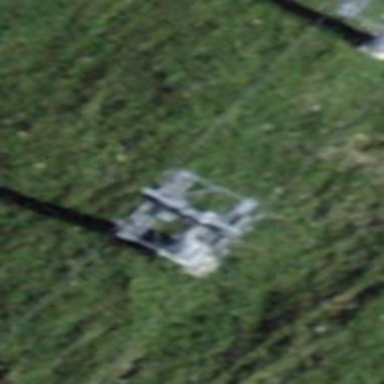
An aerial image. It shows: Pylon used for aerialway.